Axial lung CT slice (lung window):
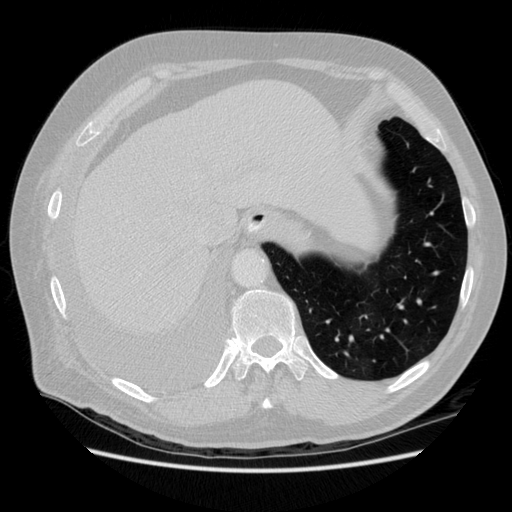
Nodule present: no